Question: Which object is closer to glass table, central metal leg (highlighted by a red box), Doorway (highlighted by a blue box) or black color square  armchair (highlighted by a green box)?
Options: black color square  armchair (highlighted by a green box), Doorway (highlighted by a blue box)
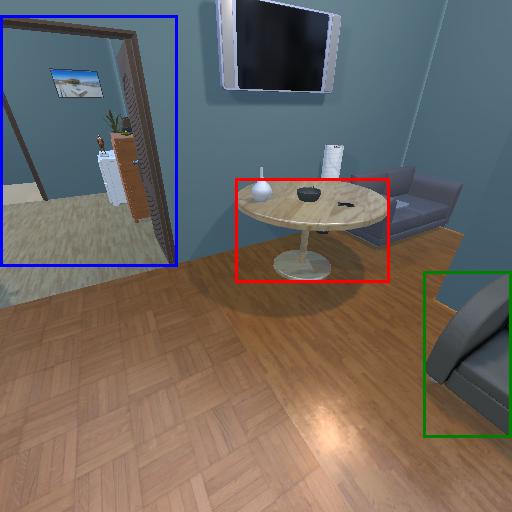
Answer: black color square  armchair (highlighted by a green box)